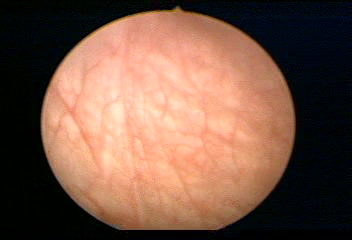
Modality: WLC
Class: Normal mucosa
Bladder cancer association: No